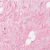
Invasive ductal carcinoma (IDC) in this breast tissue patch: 0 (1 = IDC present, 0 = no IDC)